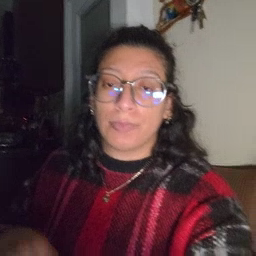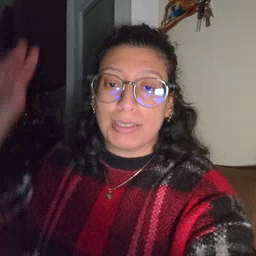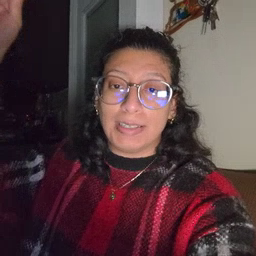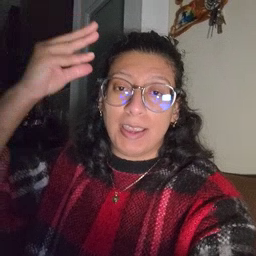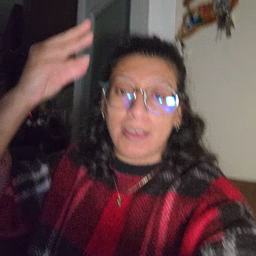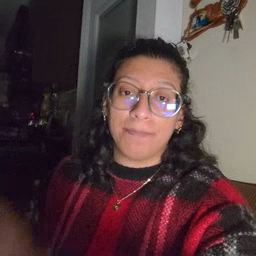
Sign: sun